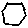
Label: hexagon